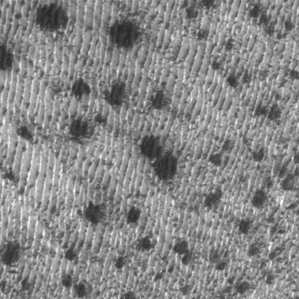
Label: frost